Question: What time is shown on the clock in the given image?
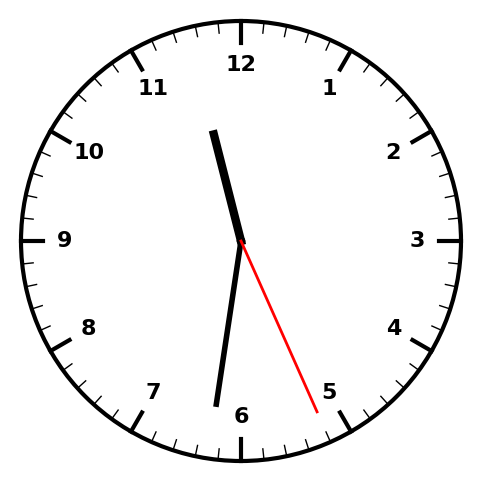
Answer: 11:31:26